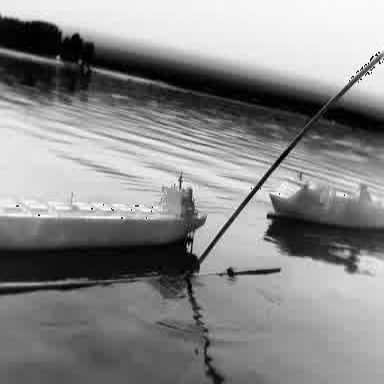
There is a liner in the infrared image.